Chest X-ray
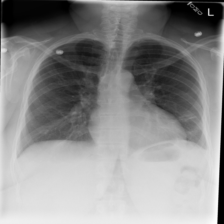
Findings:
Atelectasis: positive
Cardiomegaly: negative
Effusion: negative
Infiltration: negative
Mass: negative
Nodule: negative
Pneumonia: negative
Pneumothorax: negative
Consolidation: negative
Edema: negative
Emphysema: negative
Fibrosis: negative
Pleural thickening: negative
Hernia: negative